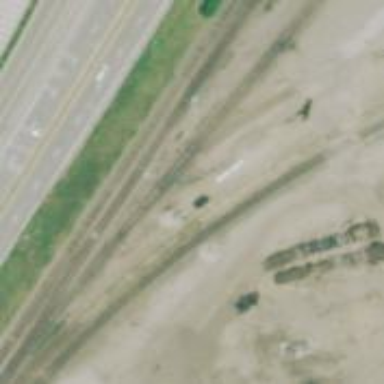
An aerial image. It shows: Junction on the railway.